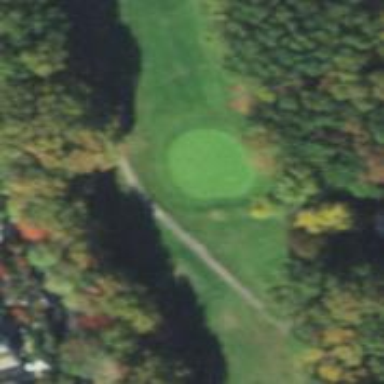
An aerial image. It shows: View of golf hole.